Question: I am using the following code:
'''
MembershipUserCollection users = Membership.GetAllUsers(page, pageSize, out totalRecords);
if (users != null)
{ //DO STUFF}
'''
The issue is i am not getting the expected results because for the give value:
'''
Page=2
pageSize=3
'''
I only see 2 records to use even though the 'totalrecord=8' .
Please see attached image for better understanding:

In above you can clearly see the issue ....
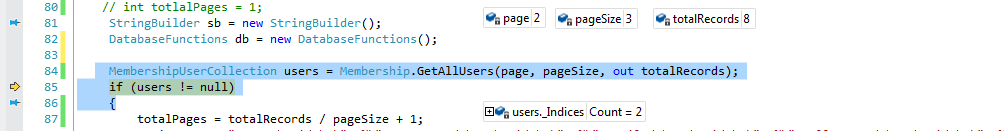
Answer: You are using the wrong overload.
'''
public static MembershipUserCollection GetAllUsers(
int pageIndex,
int pageSize,
out int totalRecords
);
'''
With this overload, you are querying the users on Page 3 with PageSize 3. It will return you only two users. ie, users 7 and 8.
Try using,
public static MembershipUserCollection GetAllUsers();
If you wanna implement custom paging on users see this MSDN link: <URL>